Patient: sex M, age 73
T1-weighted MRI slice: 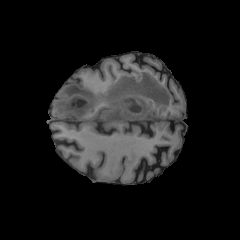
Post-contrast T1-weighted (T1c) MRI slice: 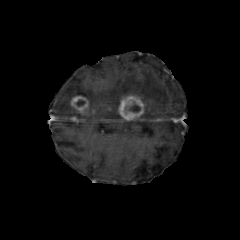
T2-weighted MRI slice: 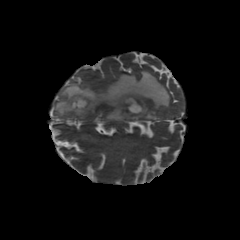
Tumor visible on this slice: yes
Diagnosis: Glioblastoma, IDH-wildtype
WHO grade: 4